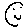
Label: smiley face